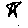
Label: star